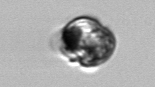
Label: Proterythropsis